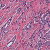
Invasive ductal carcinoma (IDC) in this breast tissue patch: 1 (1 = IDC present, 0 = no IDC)